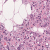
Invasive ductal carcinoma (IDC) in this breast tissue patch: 1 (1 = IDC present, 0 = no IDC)